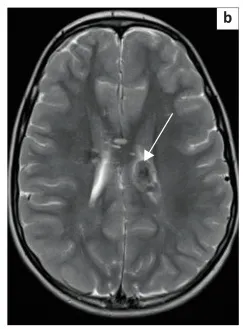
(b) T2W axial demonstrated large subependymal giant cell astrocytoma (SEGA), with hypointense signal (white arrow). Additional subependymal nodule (black arrow).
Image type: radiology (mri)